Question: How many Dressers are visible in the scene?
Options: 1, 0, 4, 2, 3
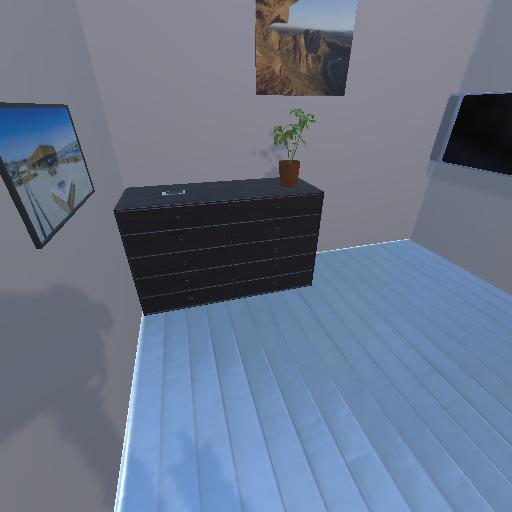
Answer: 1